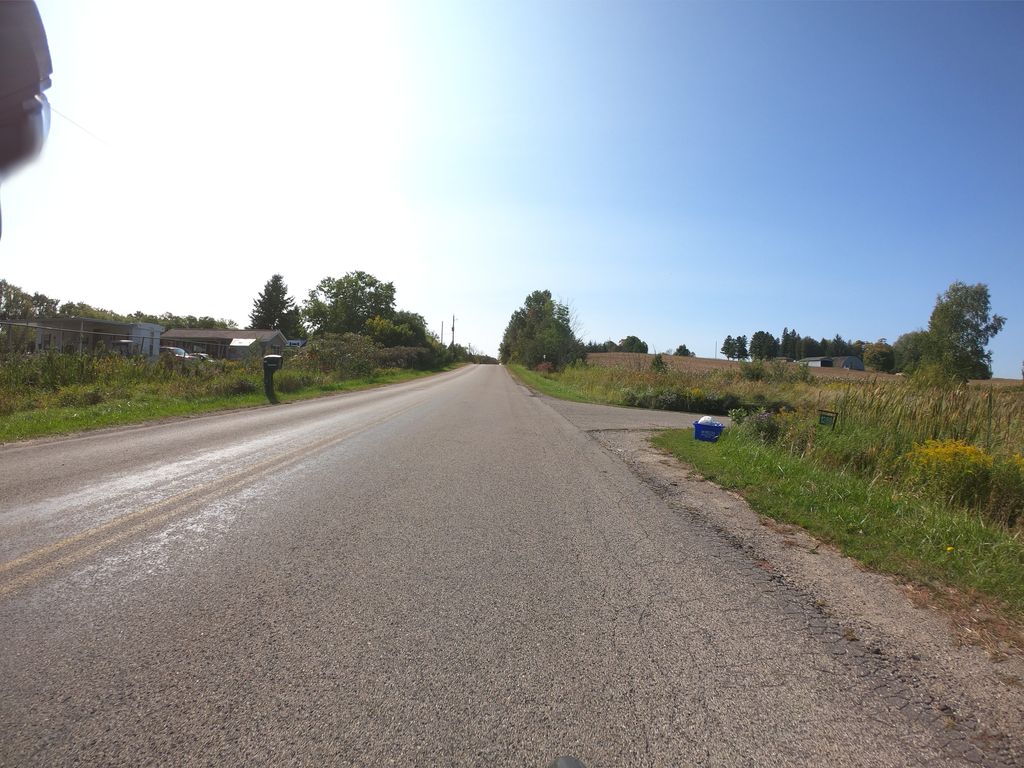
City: kitchener-waterloo